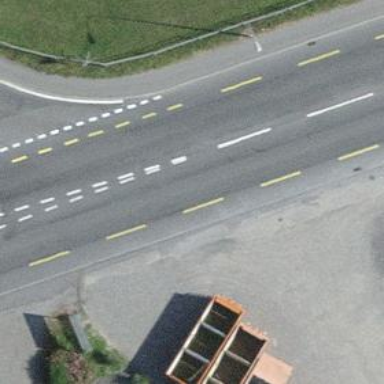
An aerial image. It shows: Asphalt primary highway with sidewalk on the left. There is soft lane designated for cyclists on the left side.